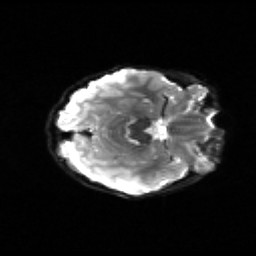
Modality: sbref
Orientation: axial
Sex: female
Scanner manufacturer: siemens
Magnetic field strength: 3 T
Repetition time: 5 s
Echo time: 0.071 s